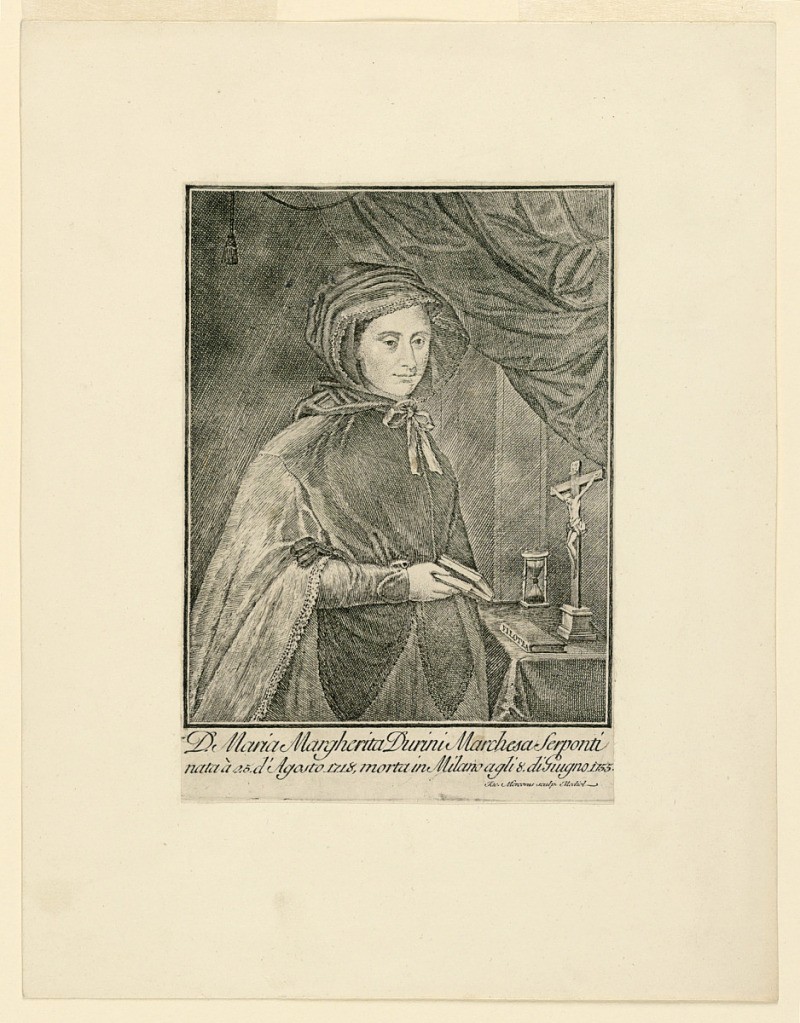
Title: Portrait of Maria Margherita Durini (1718-1755)
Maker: Jac. Mecorus
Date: ca. 1760
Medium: Engraving on paper
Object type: Print
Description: Knee-length portrait in three-quarter view to right. A woman wearing a hat and an ovecoat, holding a book in her right hand, stands before a table, with a crucifix and hourglass, at right. In upper right corner, drapery.